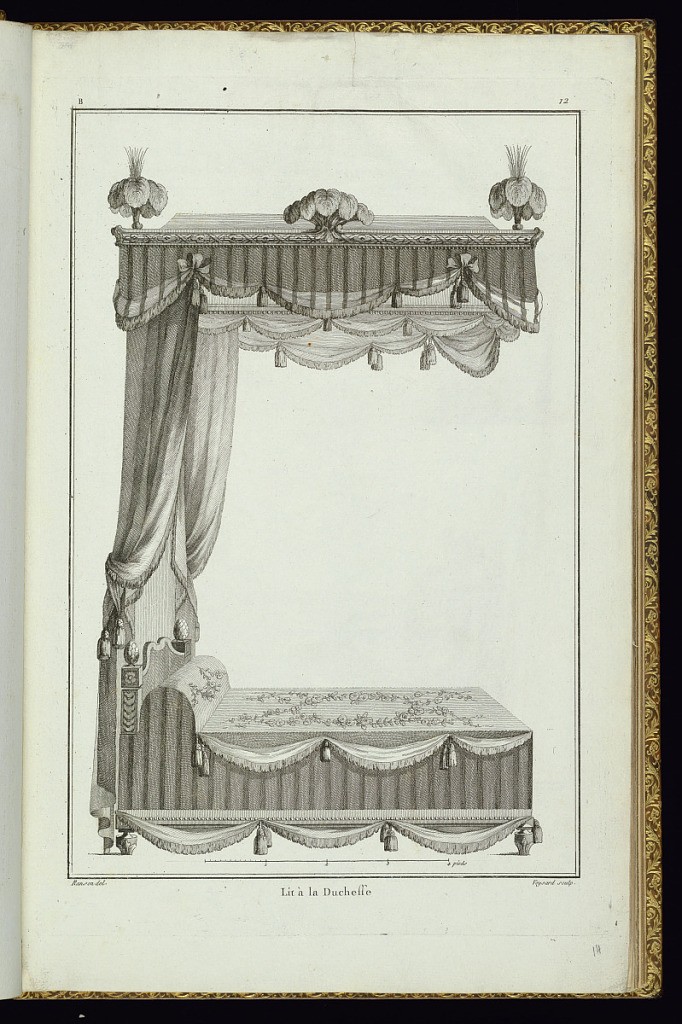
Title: Lit à la Duchesse
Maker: Pierre Ranson, French, 1736–1786
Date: late 18th century
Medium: Etching and engraving on laid paper
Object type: Print
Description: Design for a bed (side view) with a flat-roofed canopy (baldachin) projecting from the wall at the headboard. The bed curtains are tied back and trimmed with passementeries. There are three feather finials. The bed linen and textiles are decorated with stripes, and flowers. The headboard features acorn finials. The plate is titled, numbered, and signed. A scale below.